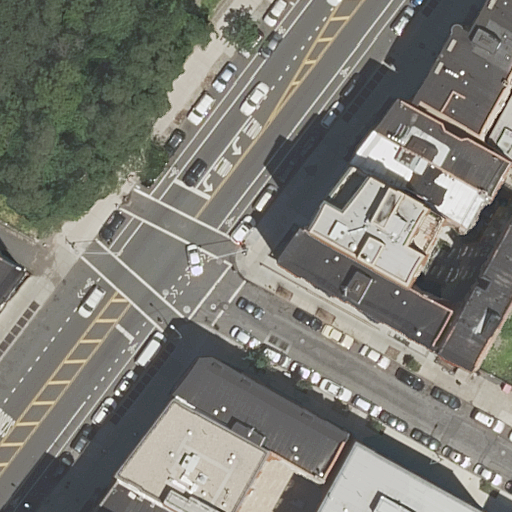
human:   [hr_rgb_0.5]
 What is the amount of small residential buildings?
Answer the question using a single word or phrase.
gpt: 3

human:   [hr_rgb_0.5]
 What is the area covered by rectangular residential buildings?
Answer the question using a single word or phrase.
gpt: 1706m2

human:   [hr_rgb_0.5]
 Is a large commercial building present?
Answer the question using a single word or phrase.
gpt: no

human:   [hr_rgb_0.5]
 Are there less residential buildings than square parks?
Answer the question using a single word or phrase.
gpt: no

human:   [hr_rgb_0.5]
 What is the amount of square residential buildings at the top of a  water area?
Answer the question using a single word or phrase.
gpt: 0

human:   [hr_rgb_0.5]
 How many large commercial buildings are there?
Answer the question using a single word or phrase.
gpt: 0

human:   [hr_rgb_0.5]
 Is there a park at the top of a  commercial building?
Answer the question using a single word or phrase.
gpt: no

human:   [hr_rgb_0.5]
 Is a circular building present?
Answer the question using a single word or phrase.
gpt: no

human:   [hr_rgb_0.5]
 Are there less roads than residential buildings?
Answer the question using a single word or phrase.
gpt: yes

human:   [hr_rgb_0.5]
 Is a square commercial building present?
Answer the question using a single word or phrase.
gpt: no

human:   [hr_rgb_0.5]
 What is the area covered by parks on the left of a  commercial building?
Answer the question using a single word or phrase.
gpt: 0m2

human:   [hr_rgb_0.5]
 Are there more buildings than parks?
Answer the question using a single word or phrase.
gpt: yes

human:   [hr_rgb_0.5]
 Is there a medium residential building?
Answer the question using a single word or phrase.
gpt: yes

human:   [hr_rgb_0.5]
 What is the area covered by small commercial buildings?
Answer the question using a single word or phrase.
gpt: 0m2

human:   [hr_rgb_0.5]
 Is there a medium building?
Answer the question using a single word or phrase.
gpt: yes

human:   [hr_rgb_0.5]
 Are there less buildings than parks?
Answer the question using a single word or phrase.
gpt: no

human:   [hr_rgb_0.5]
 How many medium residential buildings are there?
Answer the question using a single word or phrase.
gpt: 4

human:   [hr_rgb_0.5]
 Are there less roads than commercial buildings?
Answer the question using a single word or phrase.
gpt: no

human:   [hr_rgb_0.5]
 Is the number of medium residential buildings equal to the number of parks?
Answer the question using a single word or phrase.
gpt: no

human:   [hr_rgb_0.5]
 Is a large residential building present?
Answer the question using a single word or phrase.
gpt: yes

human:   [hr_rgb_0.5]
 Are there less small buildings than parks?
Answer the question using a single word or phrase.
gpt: no

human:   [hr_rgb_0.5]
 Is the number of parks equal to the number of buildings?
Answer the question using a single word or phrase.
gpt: no

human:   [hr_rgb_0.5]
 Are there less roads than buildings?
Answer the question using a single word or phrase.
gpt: yes

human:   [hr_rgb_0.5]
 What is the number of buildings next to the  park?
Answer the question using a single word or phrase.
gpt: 9

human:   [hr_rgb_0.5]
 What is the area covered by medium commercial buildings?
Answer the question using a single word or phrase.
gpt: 0m2

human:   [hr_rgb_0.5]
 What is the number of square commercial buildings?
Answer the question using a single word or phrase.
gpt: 0

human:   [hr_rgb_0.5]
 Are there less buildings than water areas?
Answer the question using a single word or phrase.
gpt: no

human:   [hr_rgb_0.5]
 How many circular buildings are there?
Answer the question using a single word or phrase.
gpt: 0

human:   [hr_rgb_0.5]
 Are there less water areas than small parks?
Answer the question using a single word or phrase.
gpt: no

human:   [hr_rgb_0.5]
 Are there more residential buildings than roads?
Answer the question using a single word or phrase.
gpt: yes

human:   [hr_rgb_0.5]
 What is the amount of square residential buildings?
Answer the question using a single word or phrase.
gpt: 0

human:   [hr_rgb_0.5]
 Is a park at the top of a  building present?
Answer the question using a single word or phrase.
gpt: yes

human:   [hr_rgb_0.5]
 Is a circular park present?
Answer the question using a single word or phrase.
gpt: no

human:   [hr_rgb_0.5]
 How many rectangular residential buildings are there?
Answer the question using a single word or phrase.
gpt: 6

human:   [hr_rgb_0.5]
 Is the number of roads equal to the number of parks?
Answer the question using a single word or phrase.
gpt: no

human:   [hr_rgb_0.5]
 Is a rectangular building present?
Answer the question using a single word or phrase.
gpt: yes